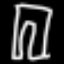
Label: pants